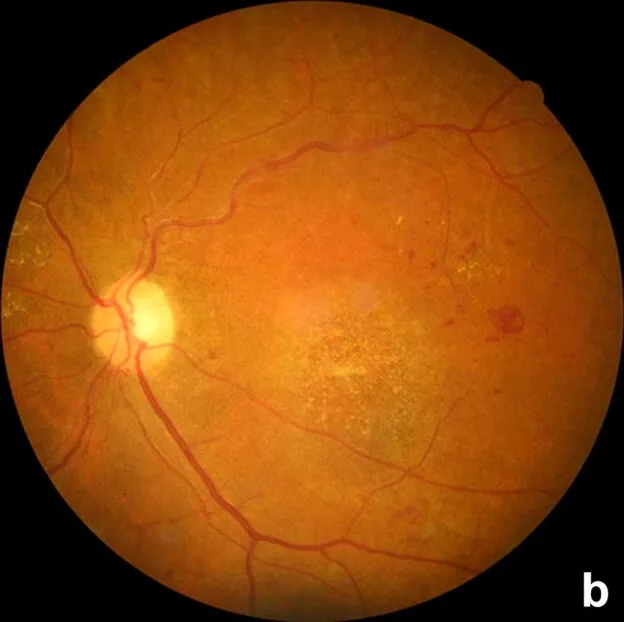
Color fundus photography.
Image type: ophthalmic_imaging (fundus_photograph)